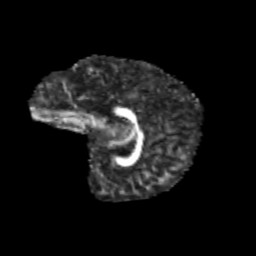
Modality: FA
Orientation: sagittal
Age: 11
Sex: female
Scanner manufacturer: siemens
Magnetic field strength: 3 T
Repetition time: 3.8 s
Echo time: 0.07 s